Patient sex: M
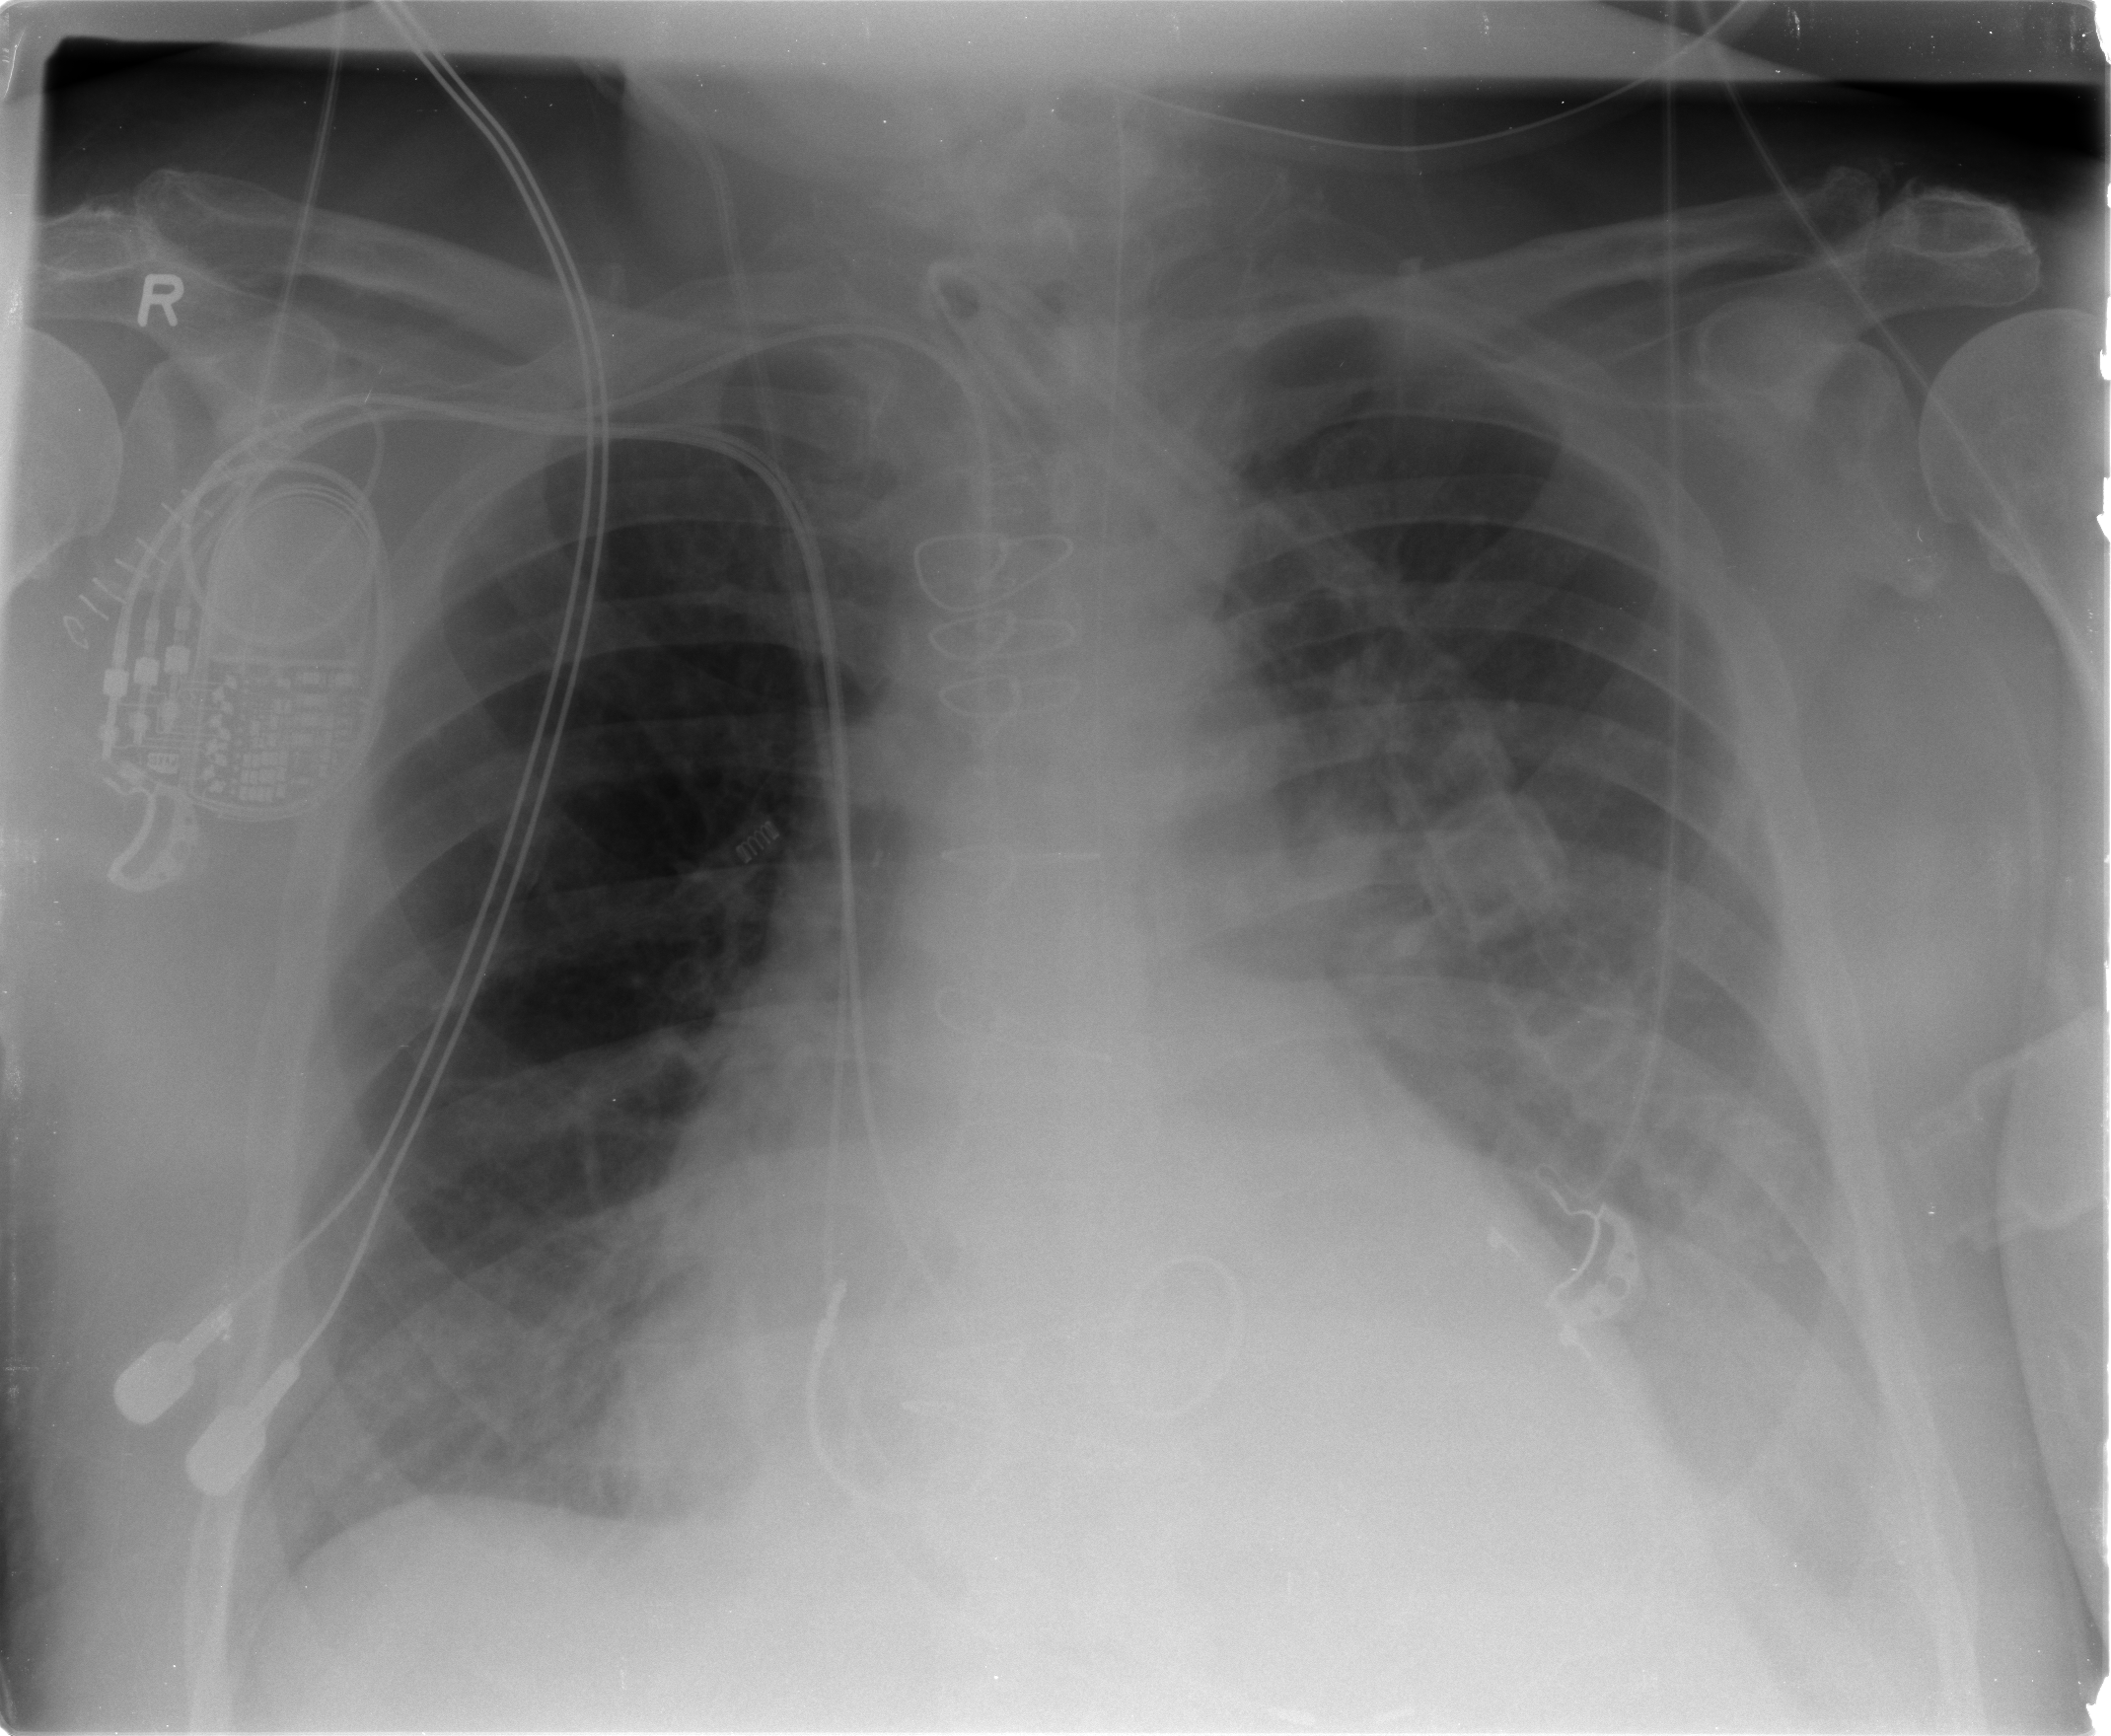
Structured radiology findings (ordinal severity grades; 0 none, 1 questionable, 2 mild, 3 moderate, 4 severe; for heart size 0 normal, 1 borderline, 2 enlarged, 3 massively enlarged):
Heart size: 2
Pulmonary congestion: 2
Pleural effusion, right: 2
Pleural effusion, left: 2
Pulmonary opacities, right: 0
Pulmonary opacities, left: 1
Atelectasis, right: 2
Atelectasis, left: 2